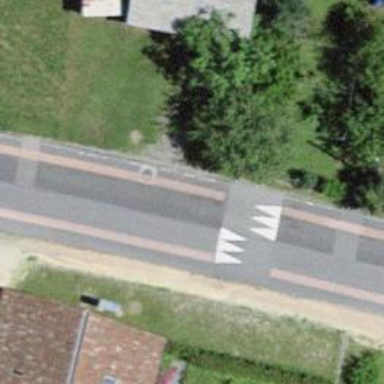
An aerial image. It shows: Bump for traffic calming.